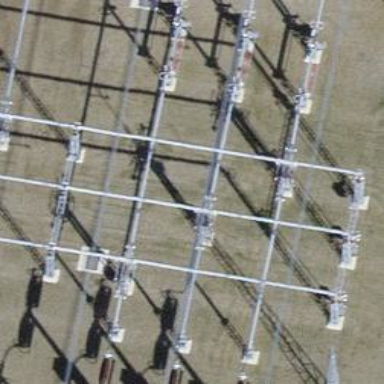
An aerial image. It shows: Power line with three cables.